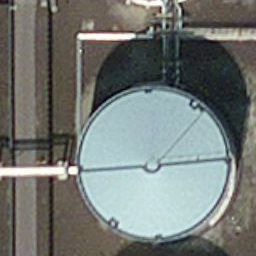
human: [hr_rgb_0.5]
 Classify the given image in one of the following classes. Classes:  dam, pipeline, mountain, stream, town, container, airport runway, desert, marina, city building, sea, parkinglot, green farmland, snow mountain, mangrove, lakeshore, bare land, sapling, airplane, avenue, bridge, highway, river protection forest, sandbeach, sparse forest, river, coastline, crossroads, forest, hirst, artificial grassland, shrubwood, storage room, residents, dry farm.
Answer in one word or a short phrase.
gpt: storage room